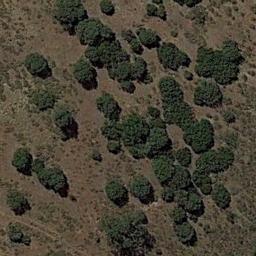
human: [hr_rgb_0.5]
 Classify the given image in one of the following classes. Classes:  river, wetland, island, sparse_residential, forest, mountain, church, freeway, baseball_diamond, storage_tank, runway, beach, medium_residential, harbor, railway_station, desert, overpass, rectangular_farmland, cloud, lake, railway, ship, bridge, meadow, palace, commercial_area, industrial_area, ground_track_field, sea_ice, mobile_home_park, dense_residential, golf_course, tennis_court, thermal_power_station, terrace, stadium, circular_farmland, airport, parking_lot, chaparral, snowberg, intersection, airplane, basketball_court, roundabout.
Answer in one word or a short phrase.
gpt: chaparral